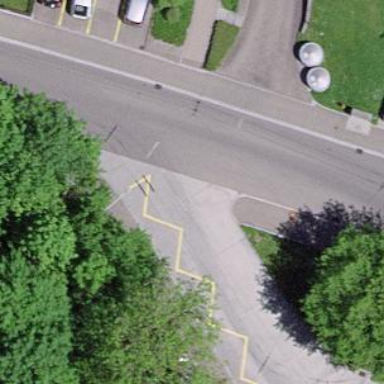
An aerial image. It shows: Service road with trolley wires for trolleybuses.